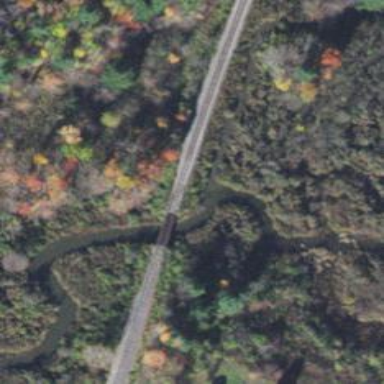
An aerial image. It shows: Railway bridge.